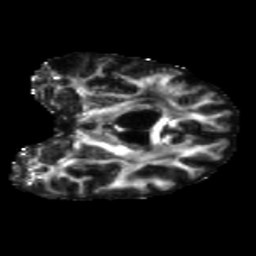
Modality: FA
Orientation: coronal
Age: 68
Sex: female
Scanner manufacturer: siemens
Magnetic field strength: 3 T
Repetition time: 5.47 s
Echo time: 0.0854 s